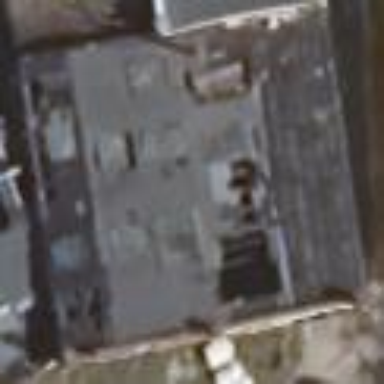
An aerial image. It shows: Building with gabled roof.